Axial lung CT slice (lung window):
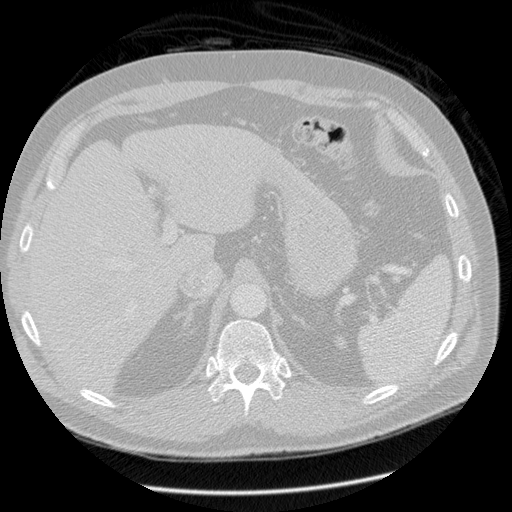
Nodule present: no